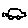
Label: car